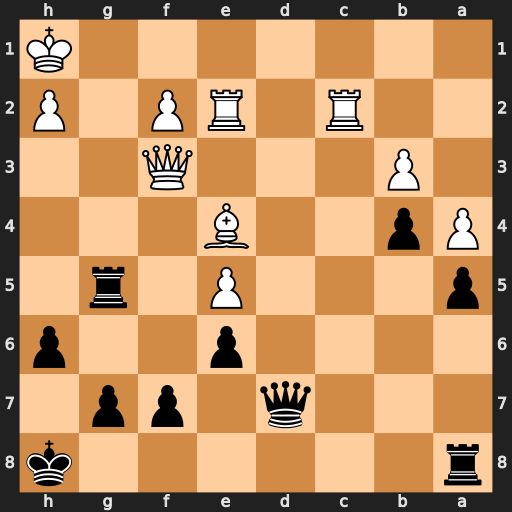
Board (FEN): r6k/3q1pp1/4p2p/p3P1r1/Pp2B3/1P3Q2/2R1RP1P/7K
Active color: b
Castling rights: -
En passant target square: -
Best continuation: Qd1+ Re1 Qxe1#